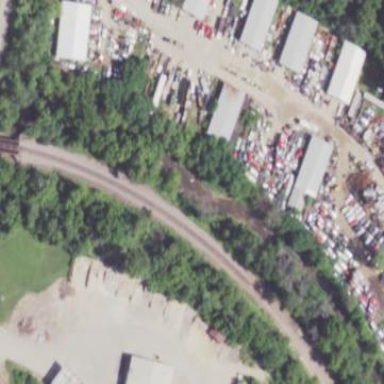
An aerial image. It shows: Scrap yard located in industrial area.